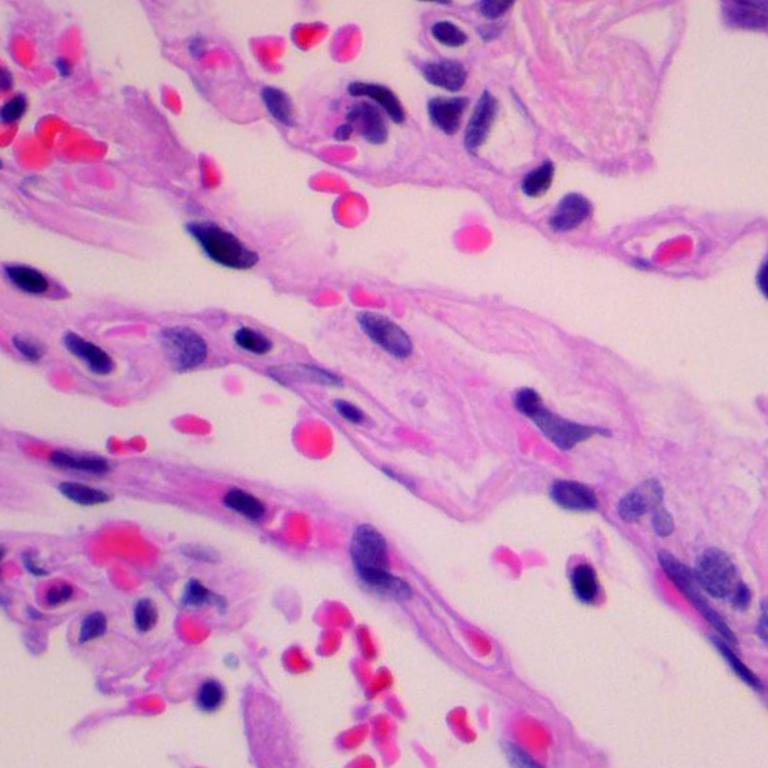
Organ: lung
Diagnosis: benign